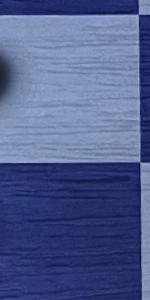
Label: Empty